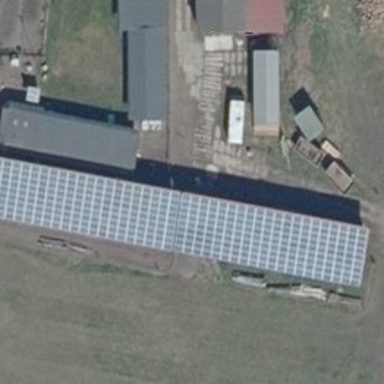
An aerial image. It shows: Building equipped with solar photovoltaic panel for generating electricity. The small installation is solar power generator.